Question: I Want to make custom Buttons That look some thing like these

I Searched a Lot but could not make it.What am i supposed to do! i want to make then in xml not in photoshop.
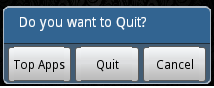
Answer: Just learn to make custom drawable xml resource.
The following is to set up button to look nicely in a minute
Probably you can get some ideas from their codes !
<URL>